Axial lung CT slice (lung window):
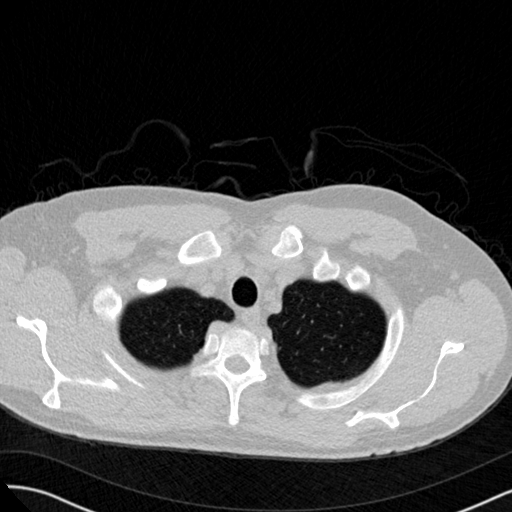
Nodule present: no